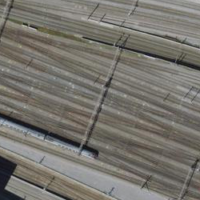
EUNIS habitat code: 57
Species observed at this site:
Milvus milvus